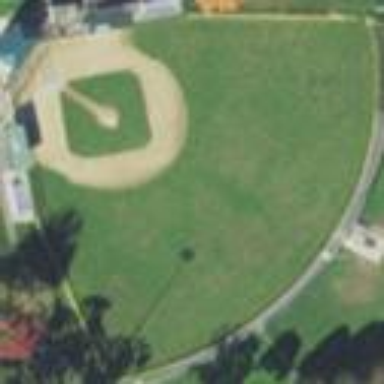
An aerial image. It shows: Baseball pitch for leisure land.